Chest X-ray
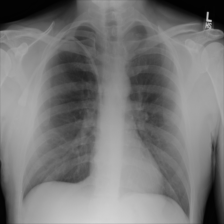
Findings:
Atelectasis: negative
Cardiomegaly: negative
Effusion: negative
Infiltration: negative
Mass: negative
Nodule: negative
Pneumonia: negative
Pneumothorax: negative
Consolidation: negative
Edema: negative
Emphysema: negative
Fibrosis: negative
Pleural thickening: negative
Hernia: negative